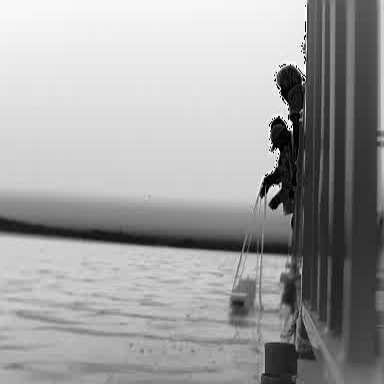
There is a container_ship in the infrared image.